Field crop: maize
Growth stage: 2
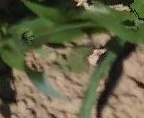
Species: maize